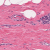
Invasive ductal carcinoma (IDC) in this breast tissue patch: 0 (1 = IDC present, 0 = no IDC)